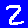
Digit: 2